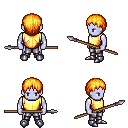
a pixel art fantasy rpg character, male body template, dark elf, purple skin, gold chest armor, metal pants, light blonde plain hairstyle, metal boots, spear, four views (front, back, left, right), 2x2 character sprite sheet, small pixel art, hard edges, no anti-aliasing